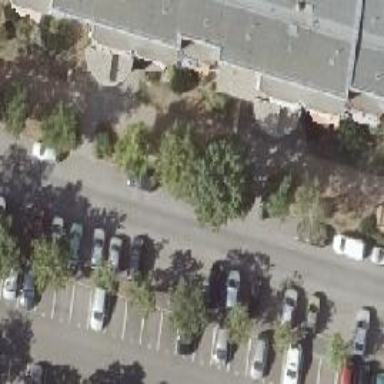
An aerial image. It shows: Street-side parking area.